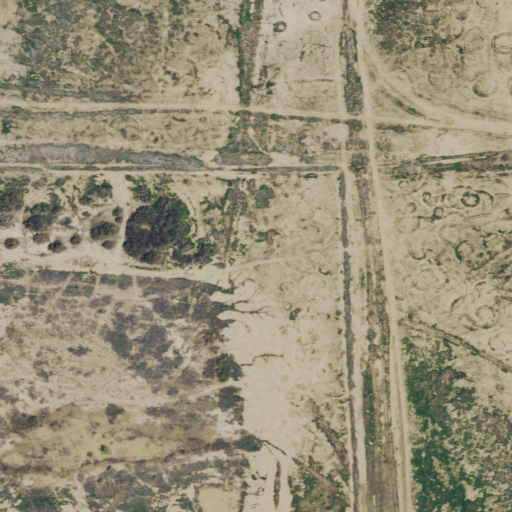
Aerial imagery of plain(s) in California named Fairview Dry Lake containing shrub, woody wetlands, and barren land